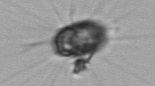
Label: Corethron_hystrix